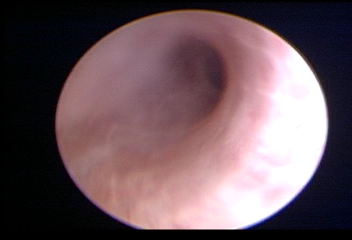
Modality: WLC
Class: Normal mucosa
Bladder cancer association: No